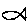
Label: fish